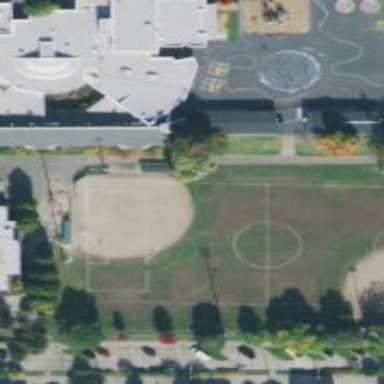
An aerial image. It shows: Soccer pitch for leisureland activities.